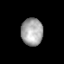
Tissue: lung
Cell type: Fibroblasts
Senescence score: 0.5779
Nuclear area (px): 589
Mean DAPI intensity: 164.952